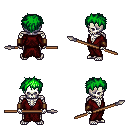
a pixel art fantasy rpg character, male body template, skeleton, red robe, magenta pants, green bedhead hairstyle, leather bracers, spear, four views (front, back, left, right), 2x2 character sprite sheet, small pixel art, hard edges, no anti-aliasing